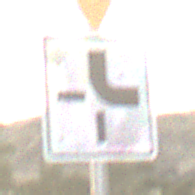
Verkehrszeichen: VerlaufVorfahrtsstrasse4
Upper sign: VorfahrtGewaehren
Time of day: SunriseSunset
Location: Outdoor (RoadRail)
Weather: PartlyCloudy
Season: NotSpecified
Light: Natural